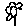
Label: flower